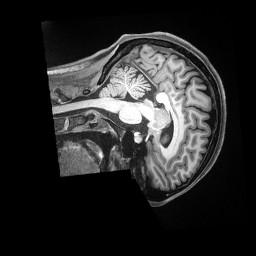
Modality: T1w
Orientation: sagittal
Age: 22
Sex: female
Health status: ill
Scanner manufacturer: siemens
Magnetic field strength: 3 T
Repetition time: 2.5 s
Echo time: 0.00181 s